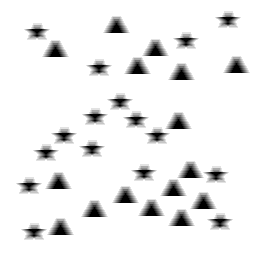
Squares: 0
Triangles: 16
Stars: 16
Total shapes: 32